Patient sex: M
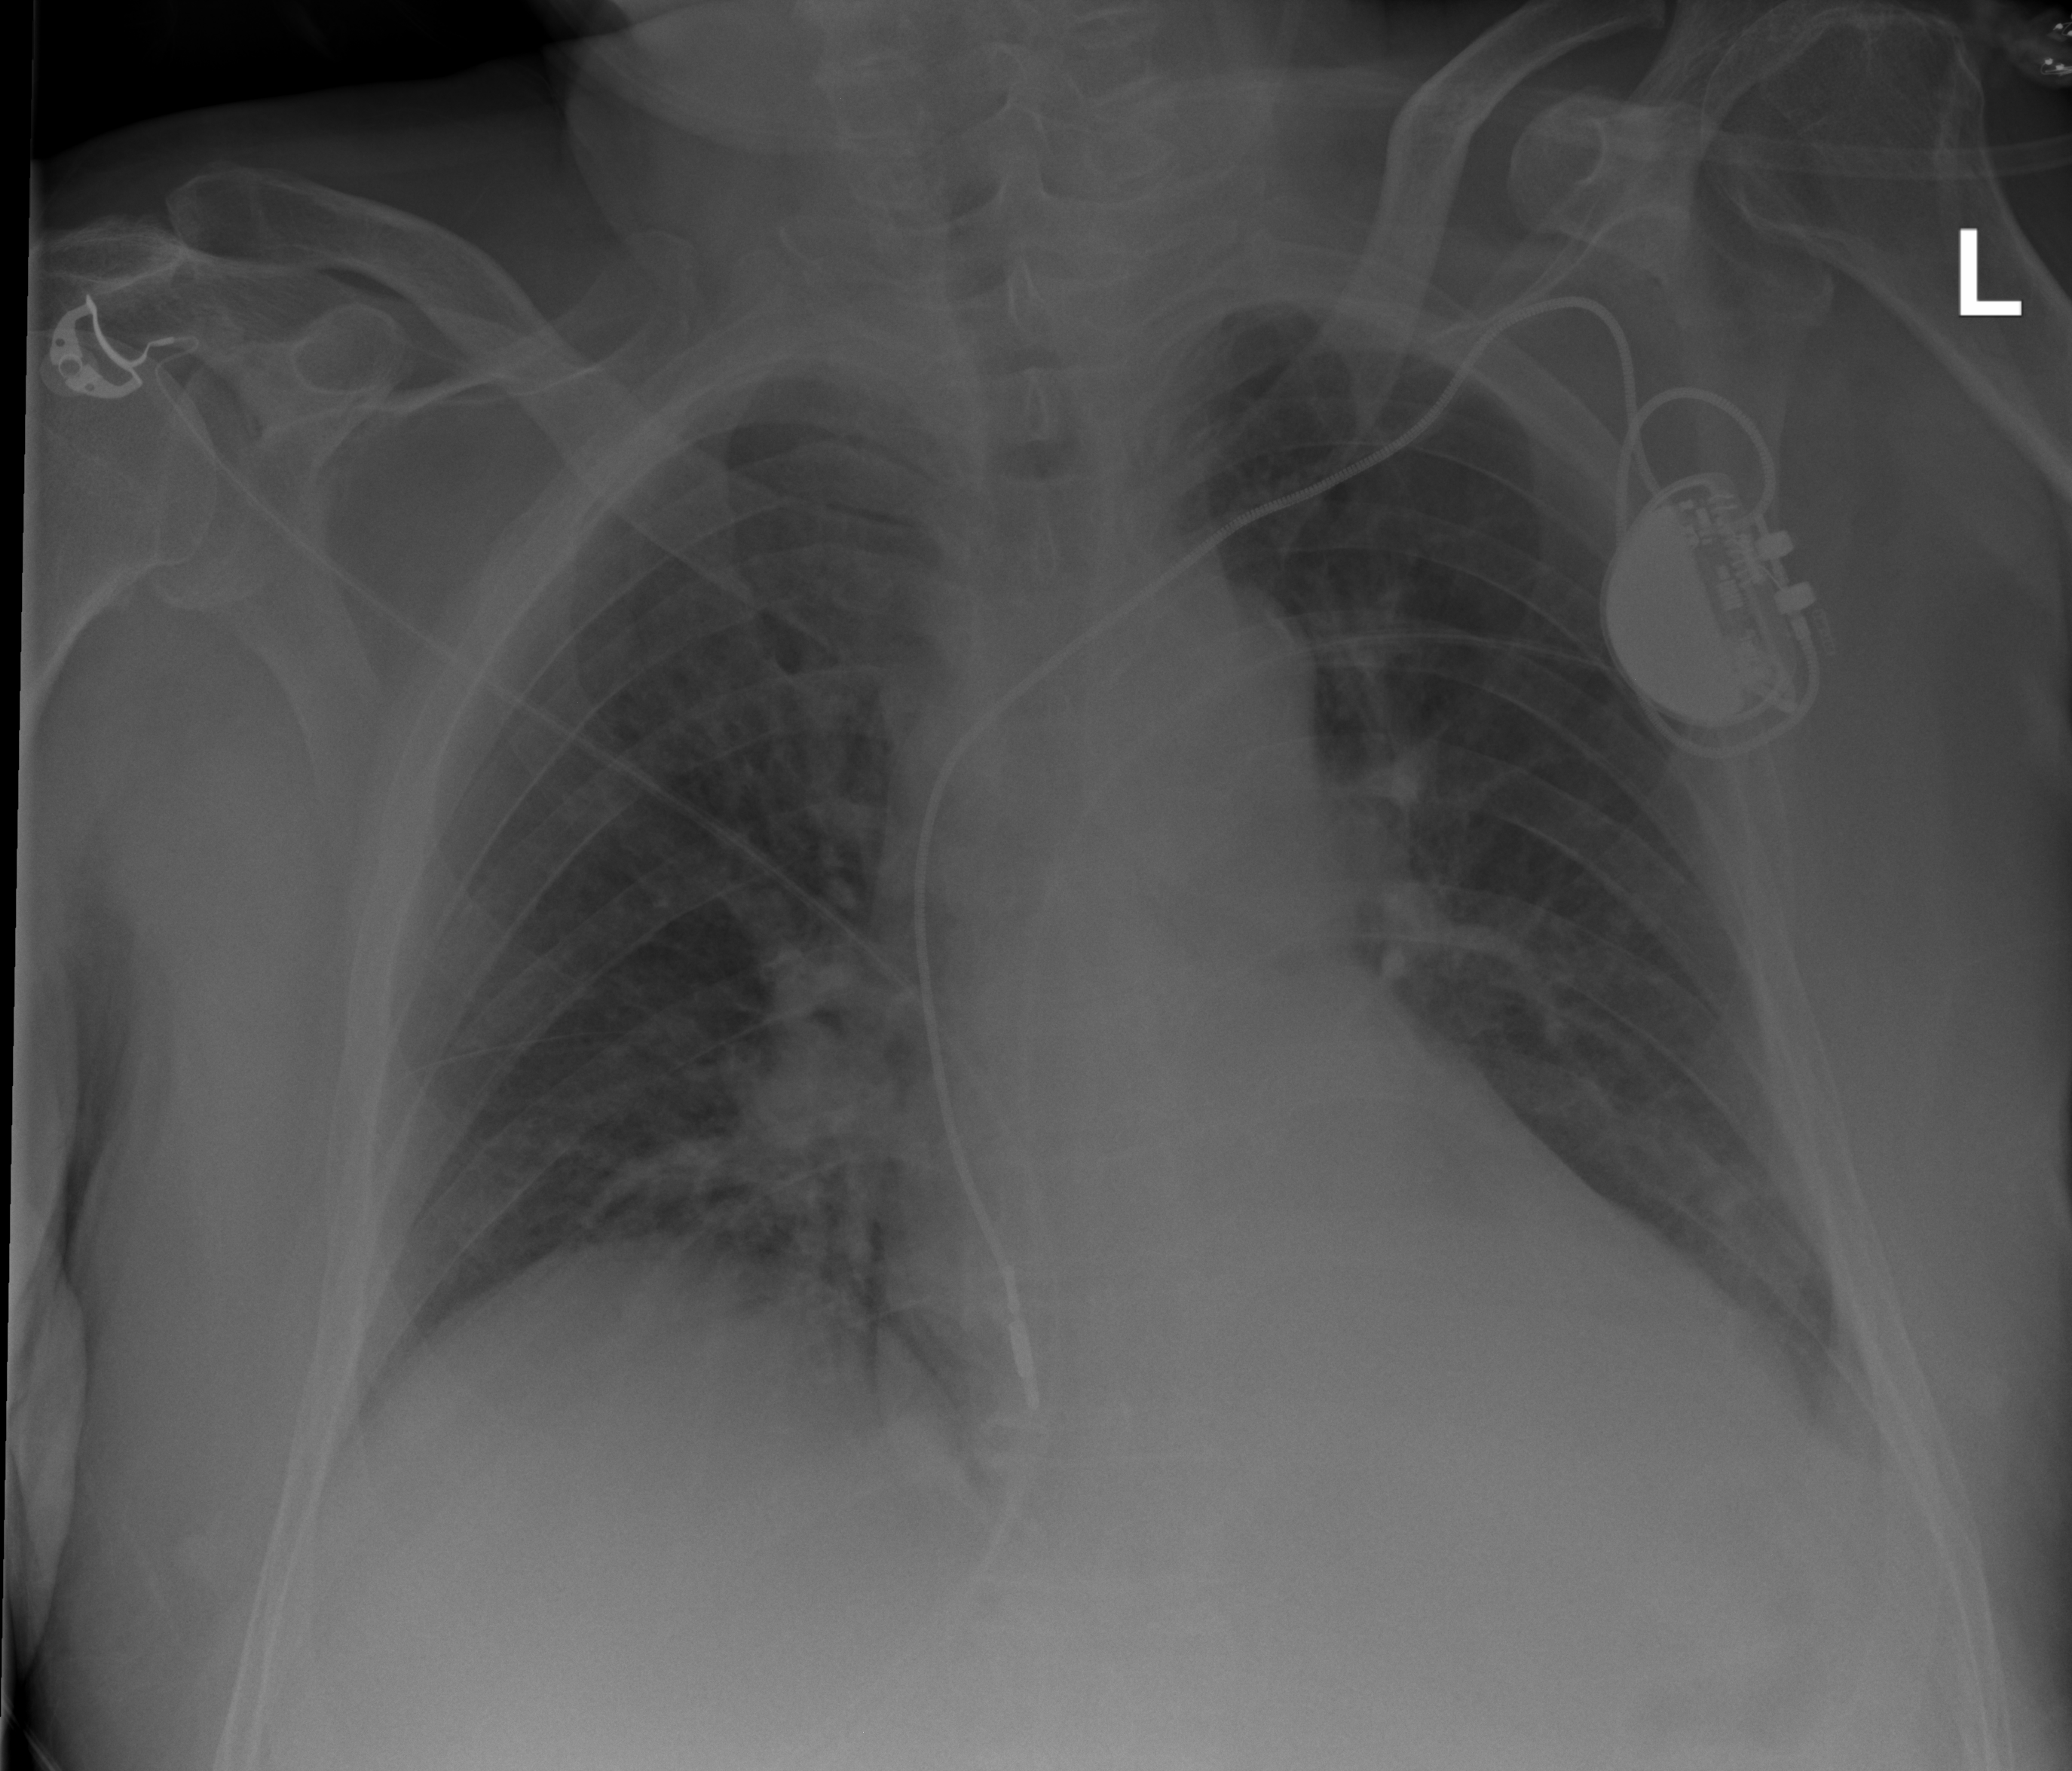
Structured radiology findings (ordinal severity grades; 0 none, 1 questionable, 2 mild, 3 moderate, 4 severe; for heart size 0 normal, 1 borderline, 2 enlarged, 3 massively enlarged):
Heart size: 2
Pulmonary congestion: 0
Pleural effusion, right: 0
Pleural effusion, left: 2
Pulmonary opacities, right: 2
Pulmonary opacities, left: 0
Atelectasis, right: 2
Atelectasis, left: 2